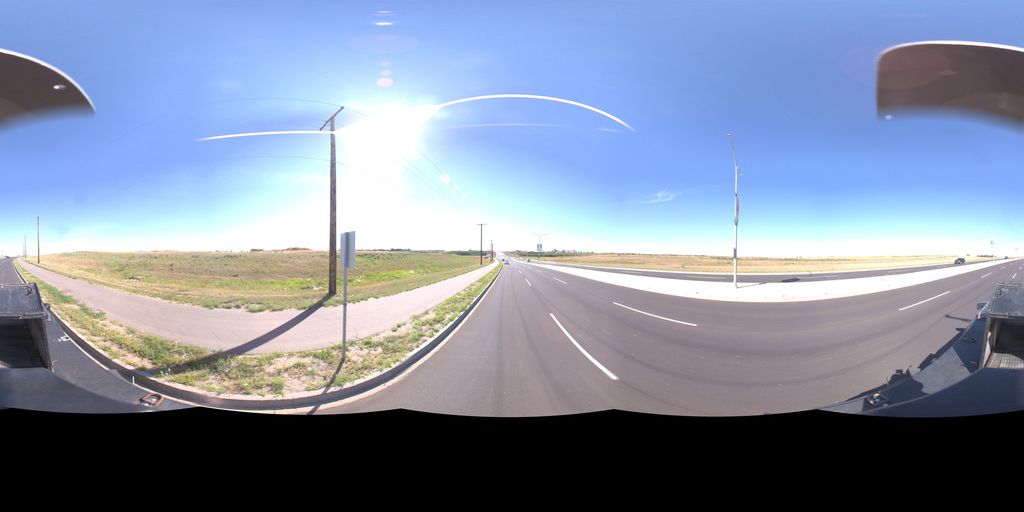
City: saskatoon